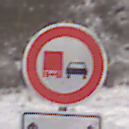
Verkehrszeichen: UeberholverbotKraftfahrzeuge
Zusatzzeichen unten: LaengeEinerStrecke1
Umgebung: Outdoor, Nature
Tageszeit: MorningAfternoon
Wetter: PartlyCloudy
Licht: Natural
Jahreszeit: Winter
Kontrast: HighContrast